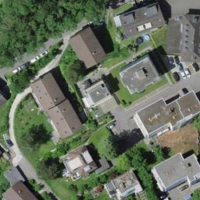
EUNIS habitat code: 54
Species observed at this site:
Dactylis glomerata
Verbascum thapsus